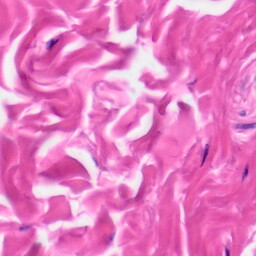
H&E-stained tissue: Skin